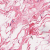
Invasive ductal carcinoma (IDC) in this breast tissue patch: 0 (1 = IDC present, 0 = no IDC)